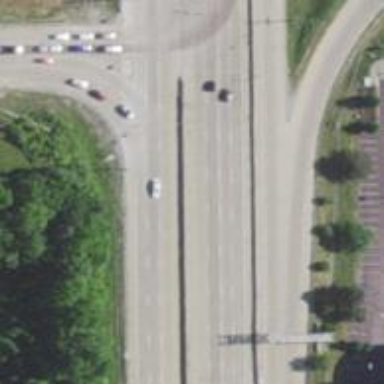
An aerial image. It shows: Motorway offramp.